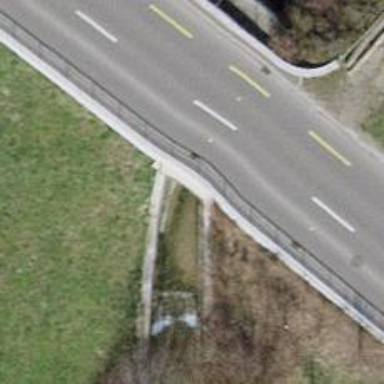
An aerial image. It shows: There is tunnel.